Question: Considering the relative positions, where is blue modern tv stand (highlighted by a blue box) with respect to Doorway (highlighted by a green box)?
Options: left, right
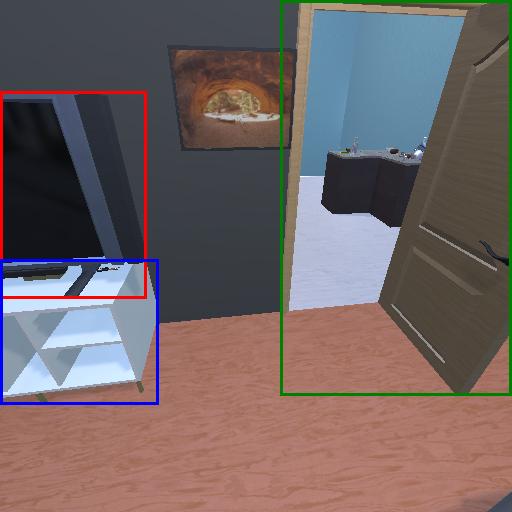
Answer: left